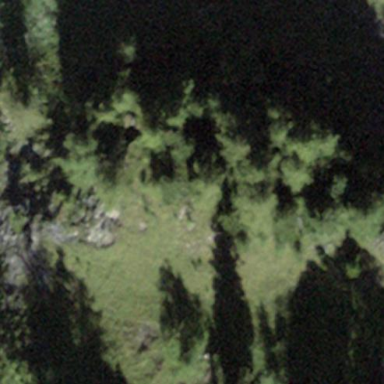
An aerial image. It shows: Forest area.